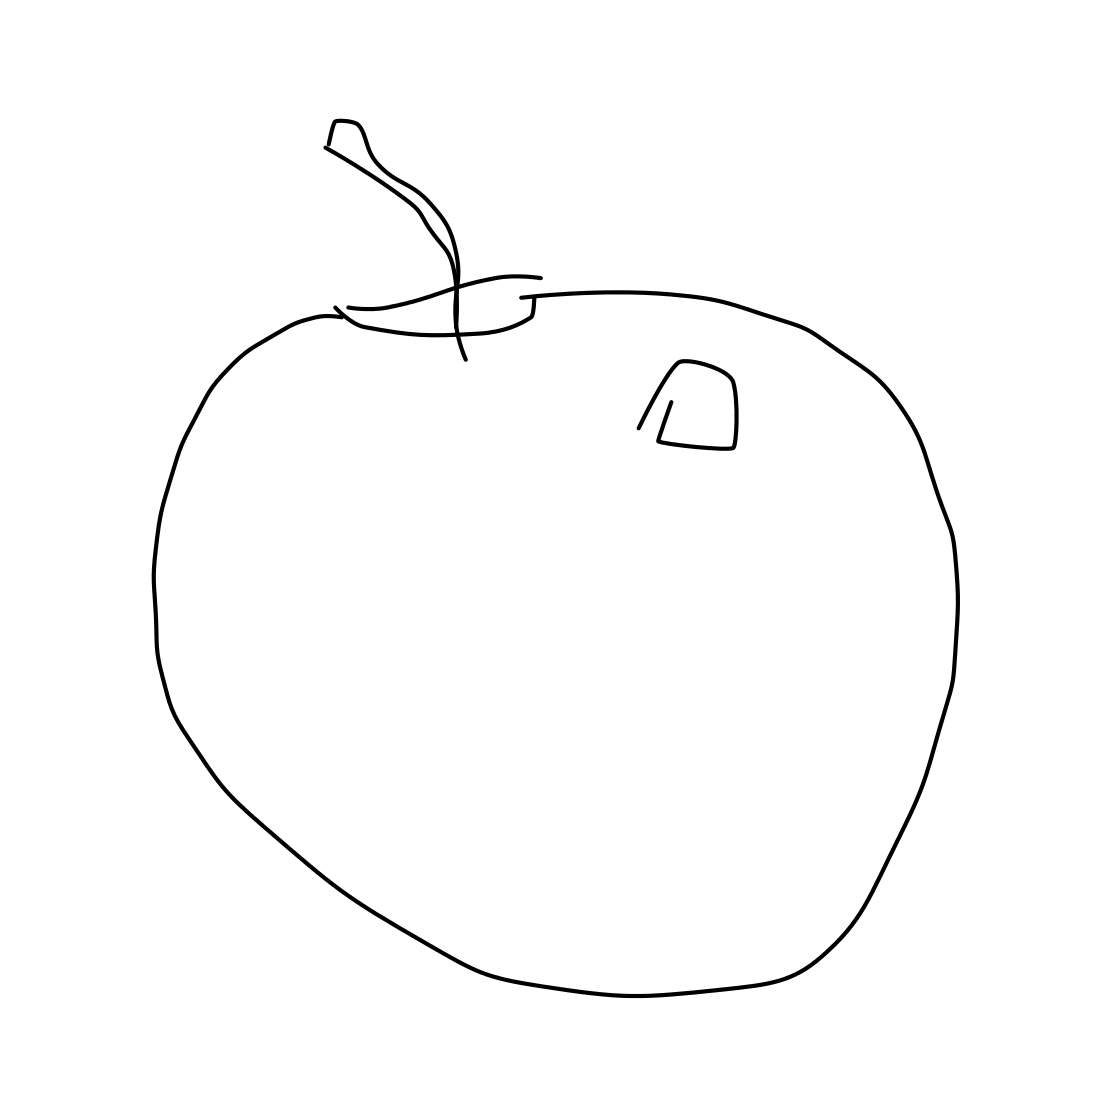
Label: apple